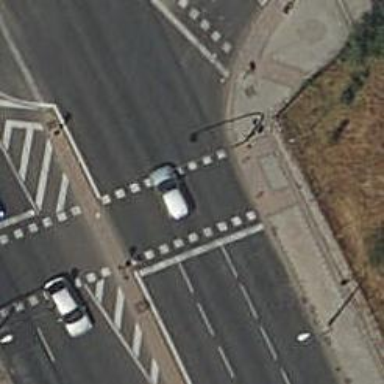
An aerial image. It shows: Marked asphalt footway with crossing markings.